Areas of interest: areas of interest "Jincheng's Land Barons"
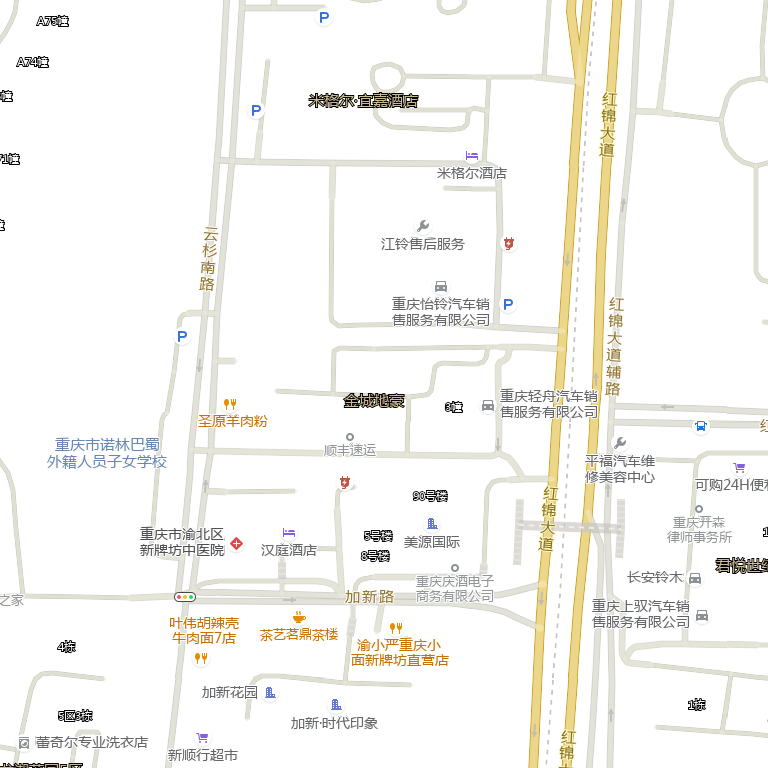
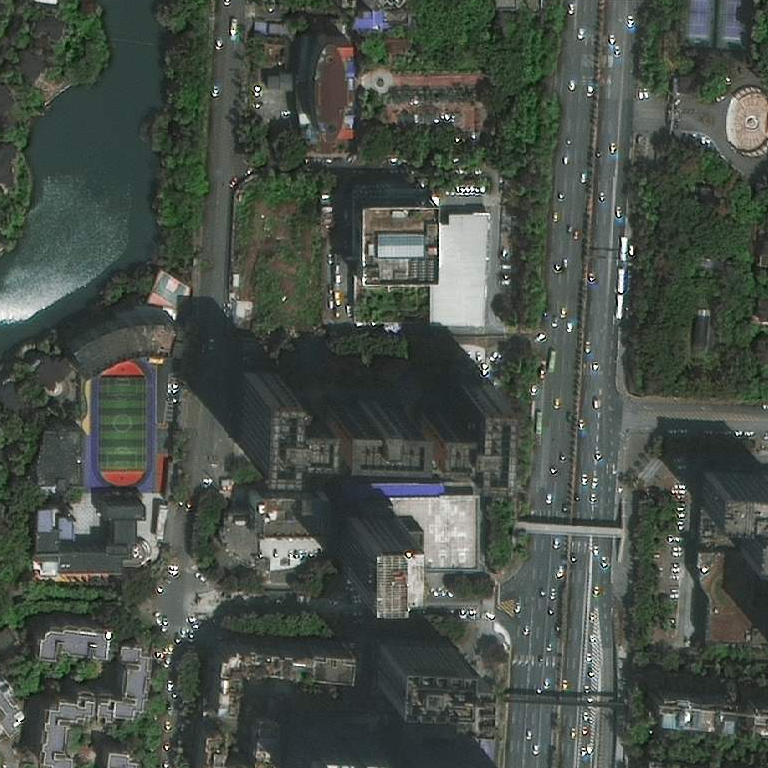